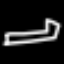
Label: bed